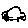
Label: car